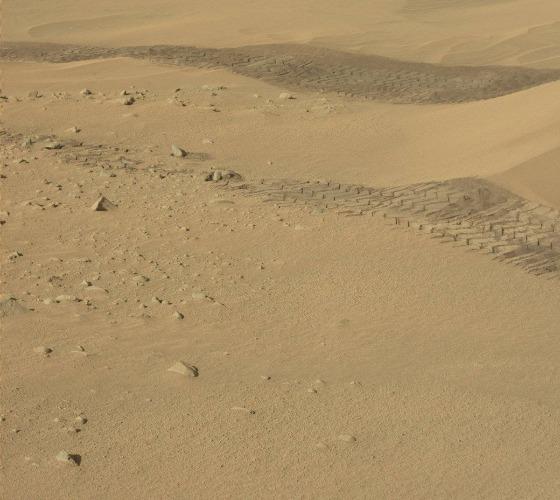
Terrain classes present: Gravel / Sand / Soil, Rock, Shadow, Track